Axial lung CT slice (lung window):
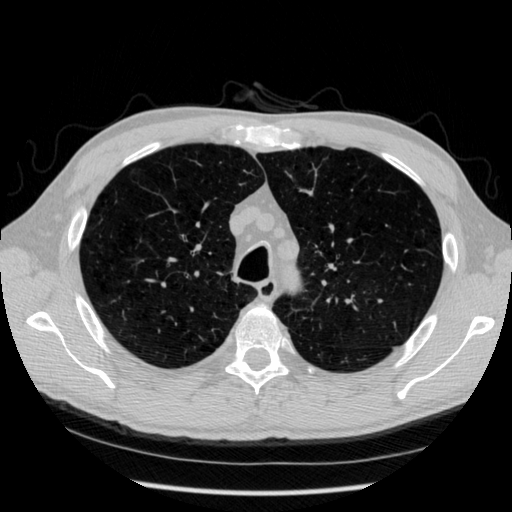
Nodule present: no